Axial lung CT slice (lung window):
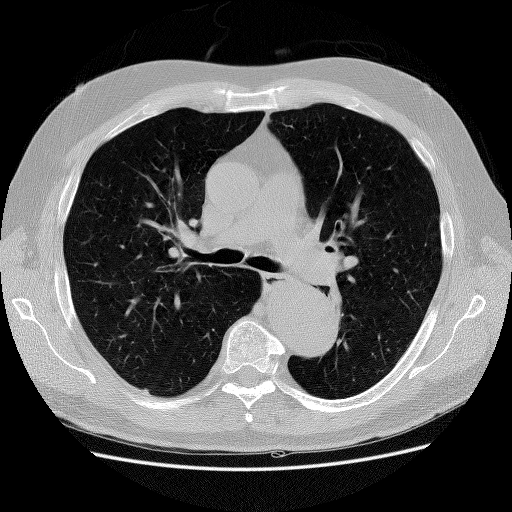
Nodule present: no